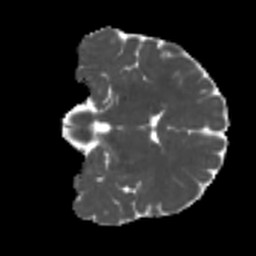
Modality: MD
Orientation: coronal
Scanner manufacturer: siemens
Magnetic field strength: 3 T
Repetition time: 4 s
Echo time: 0.0594 s